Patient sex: M
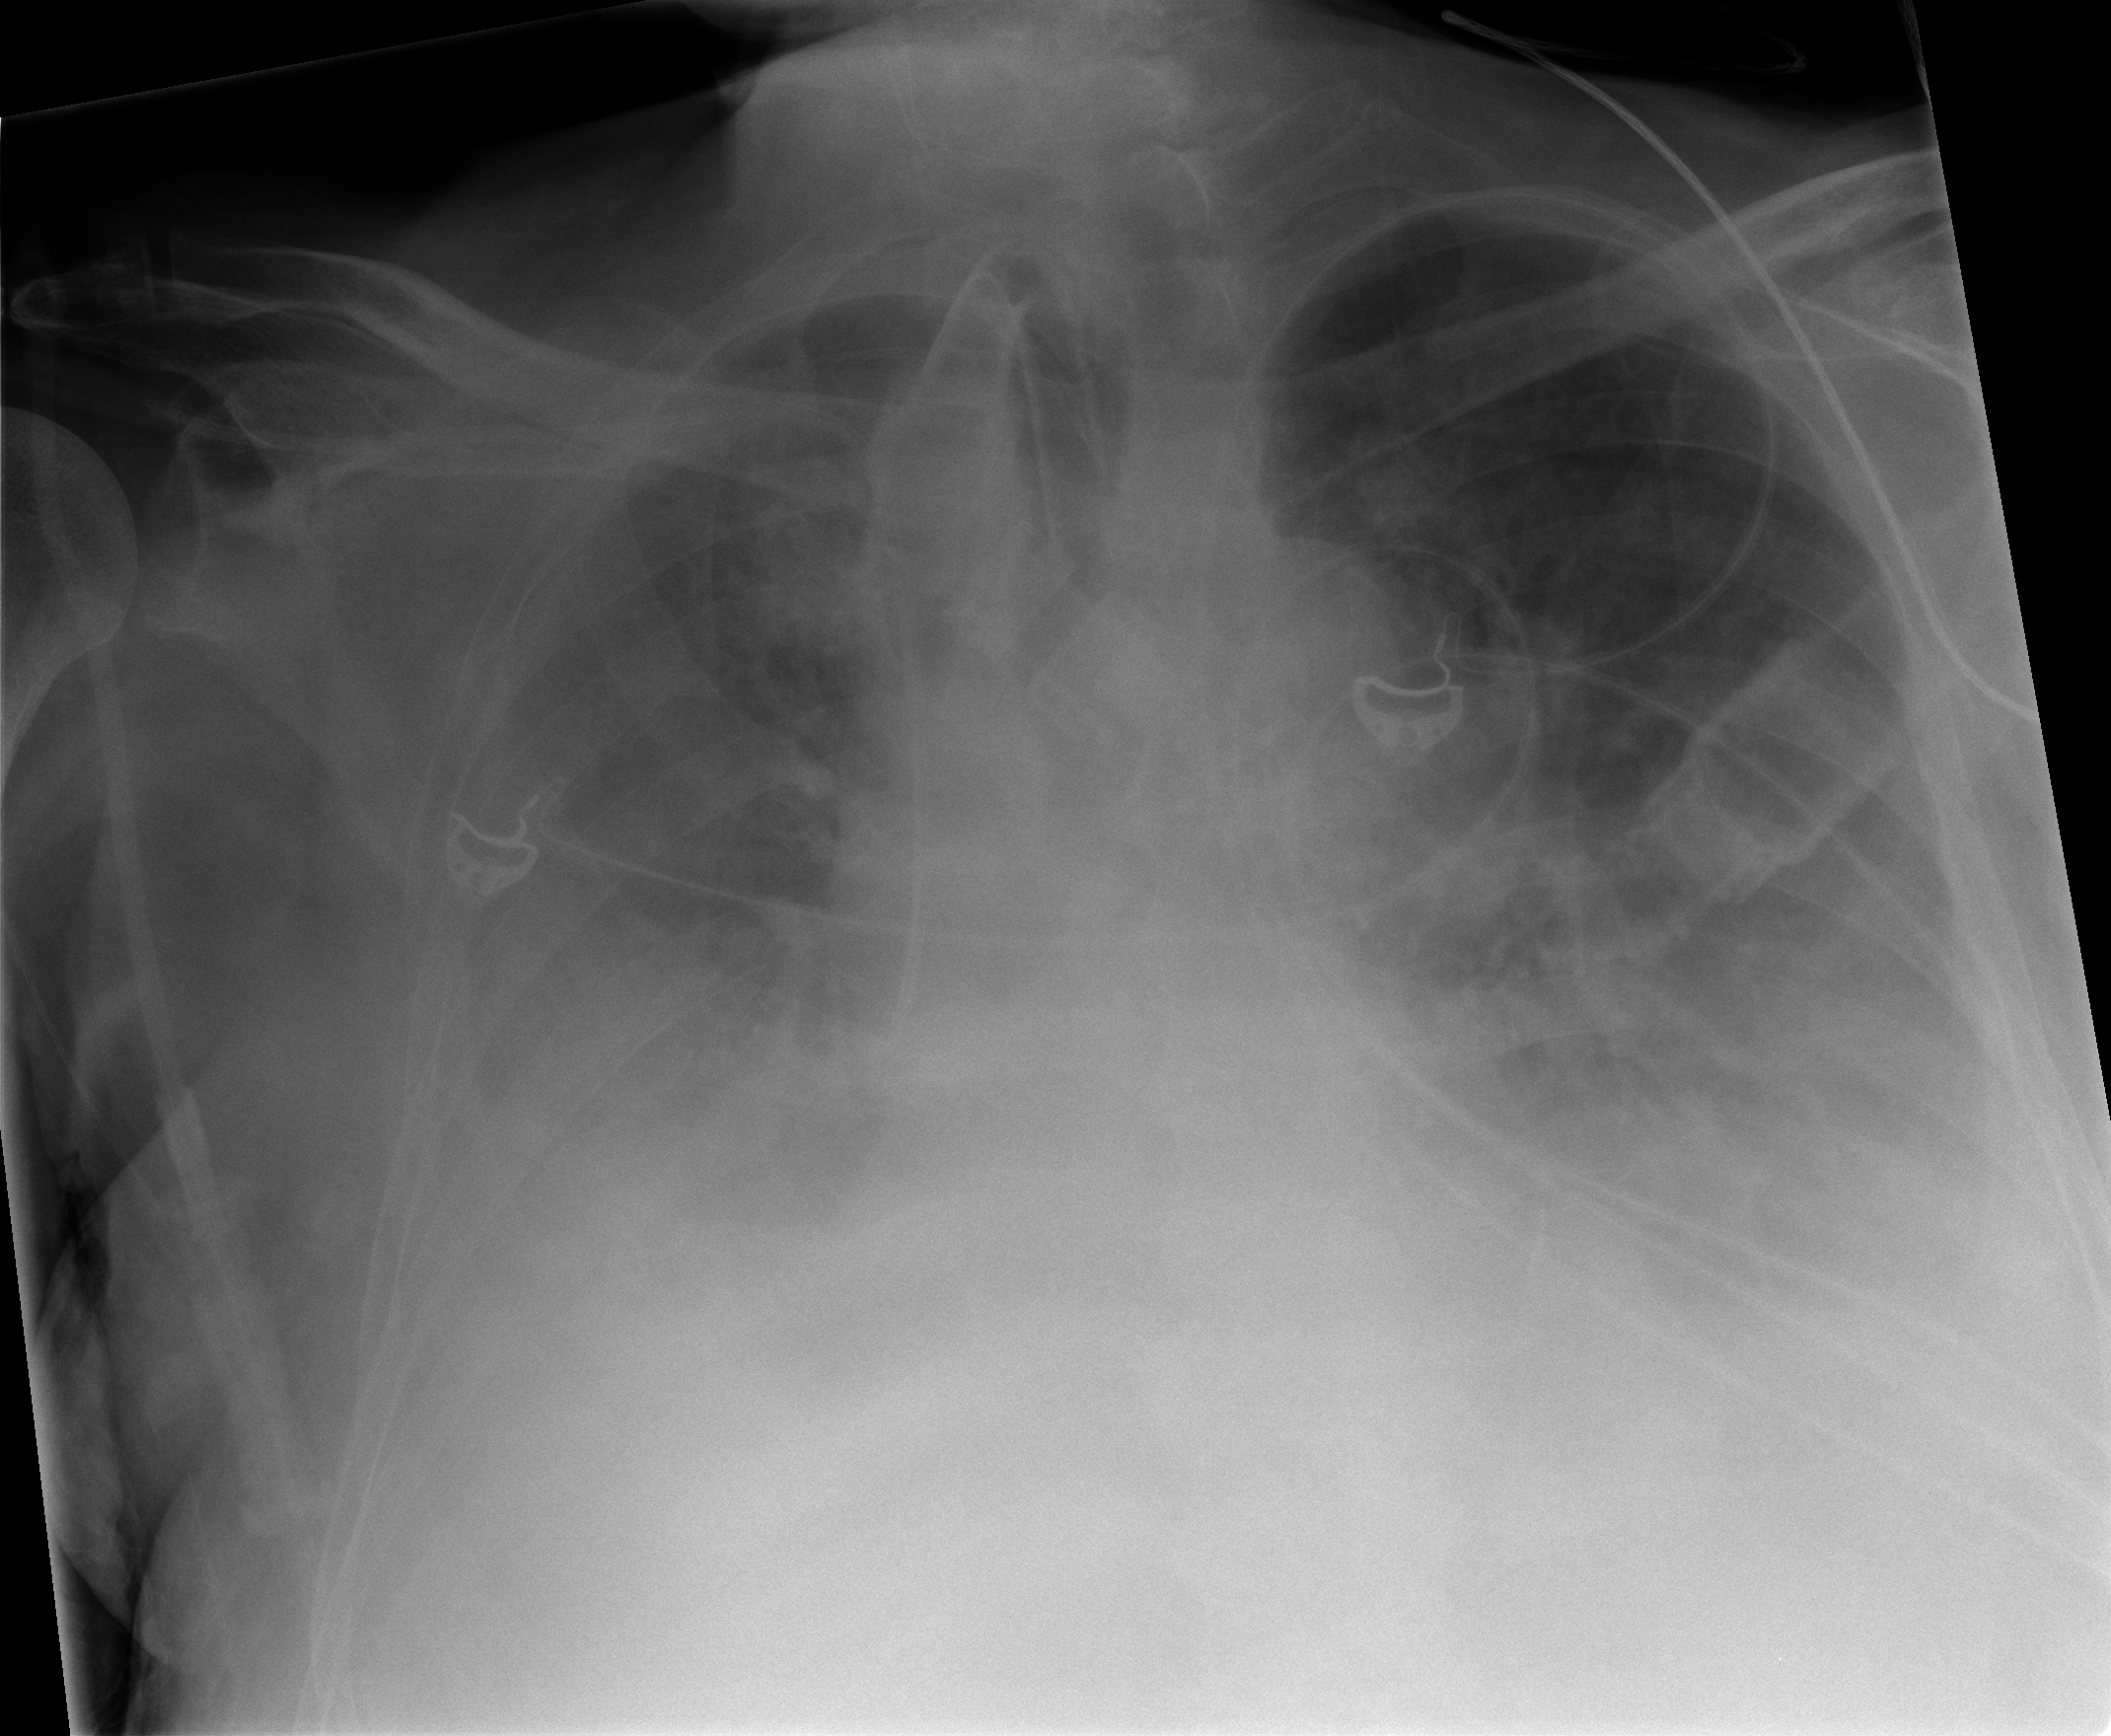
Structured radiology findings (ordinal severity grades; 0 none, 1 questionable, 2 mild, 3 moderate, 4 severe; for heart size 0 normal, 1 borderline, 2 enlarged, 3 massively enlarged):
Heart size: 2
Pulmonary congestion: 3
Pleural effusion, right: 4
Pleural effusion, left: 3
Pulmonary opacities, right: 2
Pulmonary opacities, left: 2
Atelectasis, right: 3
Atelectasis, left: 2